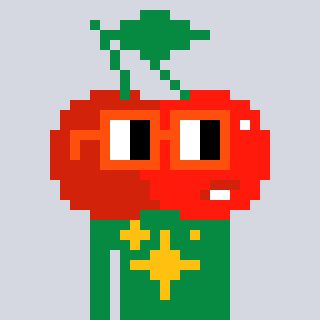
a pixel art character with square orange glasses, a cherry-shaped head and a green-colored body on a cool background